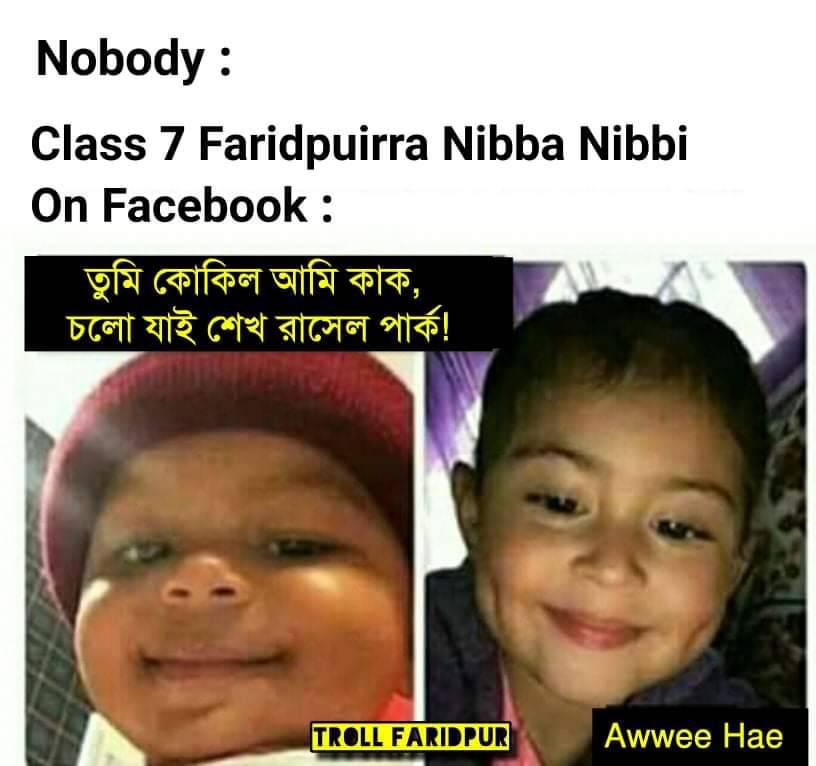
Caption: Nobody :    Class 7 Faridpuirra Nibba Nibbi on Facebook :   তুমি কোকিল আমি কাক , চলো যাই শেখ রাসেল পার্ক !     Awwee Hae
Label: non-hate